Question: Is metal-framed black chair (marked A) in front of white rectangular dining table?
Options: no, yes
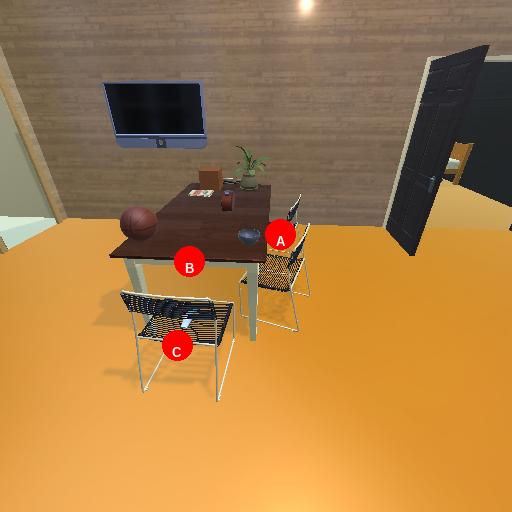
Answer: no